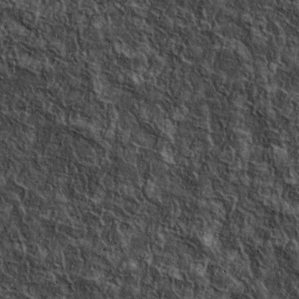
Label: non_frost